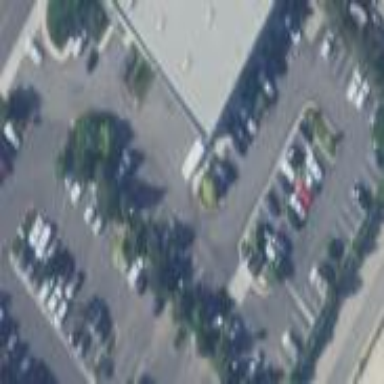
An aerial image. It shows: Parking area with surface.